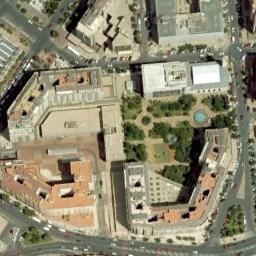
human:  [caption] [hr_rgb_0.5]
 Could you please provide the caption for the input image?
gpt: A commercial area with lots of orange buildings and other buildings is surrounded by some roads and a small park is also in the commercial area .

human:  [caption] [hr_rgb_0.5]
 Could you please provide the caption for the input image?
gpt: The commercial area is near many roads .

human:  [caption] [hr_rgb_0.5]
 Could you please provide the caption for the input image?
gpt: There are tall buildings on the right side of the road .

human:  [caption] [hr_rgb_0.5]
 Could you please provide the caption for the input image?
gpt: In a business district there are several tall buildings of different shapes and several roads with many cars and many trees .

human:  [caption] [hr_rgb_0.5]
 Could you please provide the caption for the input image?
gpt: There are some buildings with brown roofs on a commercial area .